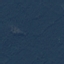
Label: Forest